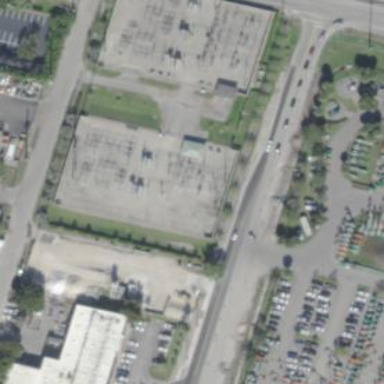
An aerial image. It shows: Outdoor distribution substation.